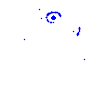
Particle: kaon